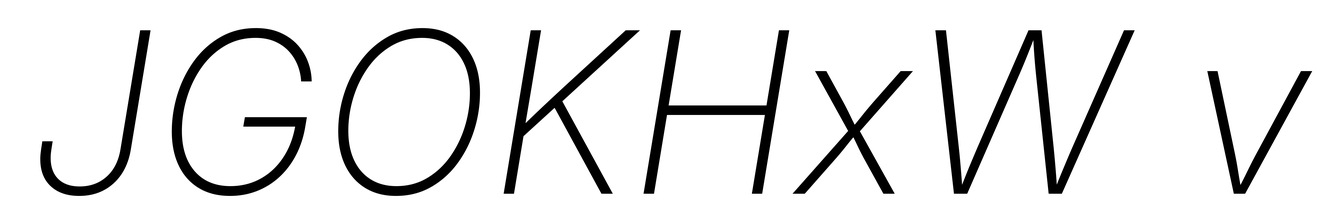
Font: Inter-Italic_ExtraLight_Italic